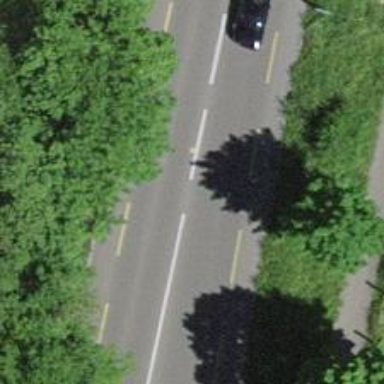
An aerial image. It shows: Primary highway with cycle lanes on both sides.